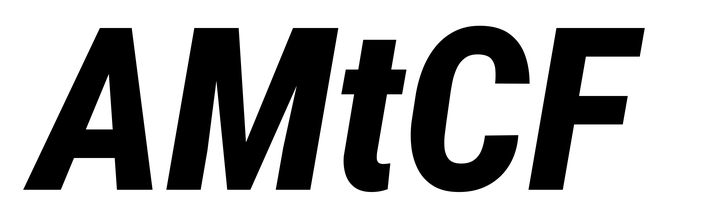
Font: Roboto-Italic_Condensed_ExtraBold_Italic